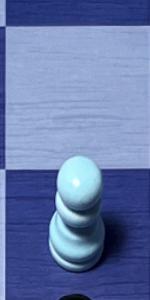
Label: Pawn_White